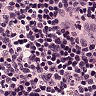
Metastatic tissue present: no